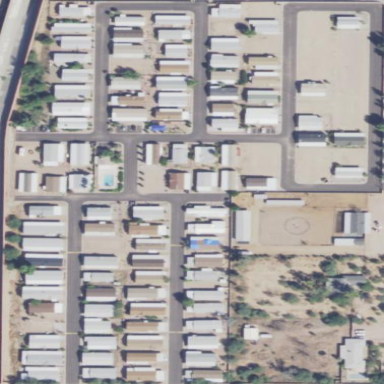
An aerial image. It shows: Mobile residential area.